You are looking at the unprocessed time series of a bearing vibration snapshot. Classify the bearing condition as one of: normal, inner_race, outer_race, ball.
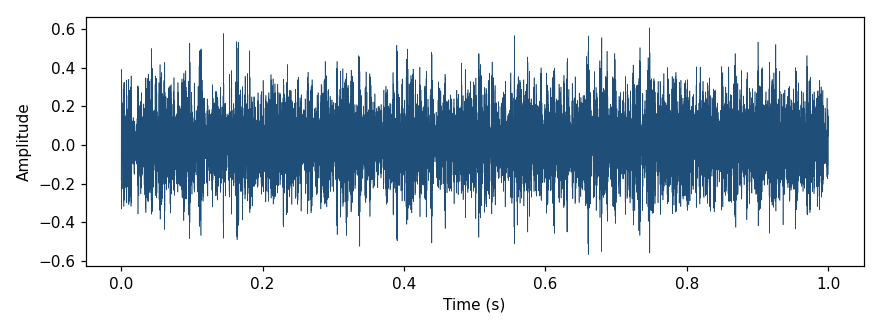
Answer: outer_race